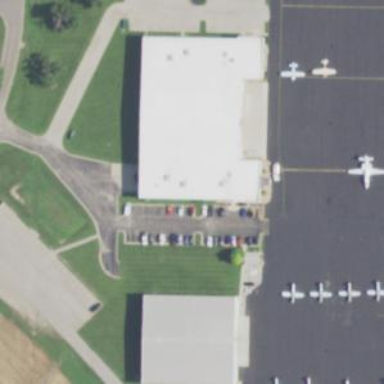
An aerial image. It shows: Hangar located at airport.